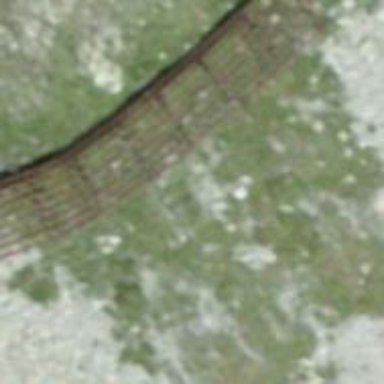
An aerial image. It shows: Snow fence that is man-made.